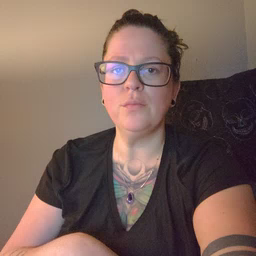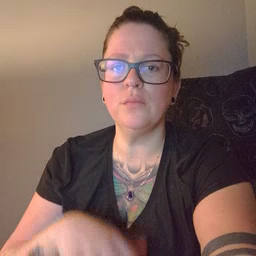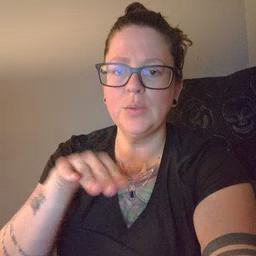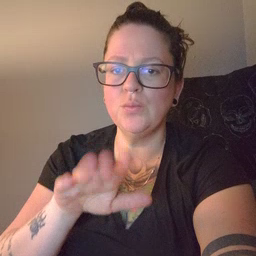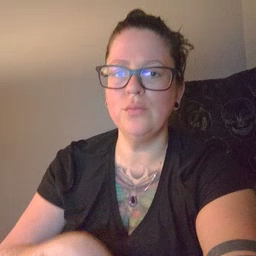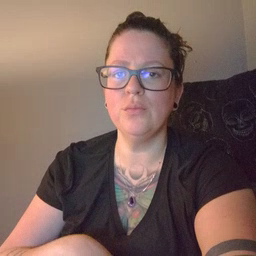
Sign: into